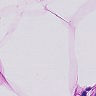
Metastatic tissue present: no